Question: I wanted to have one single input type of file to add multiple files on page and found below code from: <URL>
but i am pretty new to JavaScript and having issue to extend it, what I need is when it add file to page it should add a new input of type text where I can pass title for that file .
I tried this but its showing me a pop-up window when I add a new file element and input is not beside file.
<URL>
Below an image example how I wants it to look like

Thanks for any help.
Never mind i have fixed it here (cant answer my own question so here it goes...):
<URL>
Regards
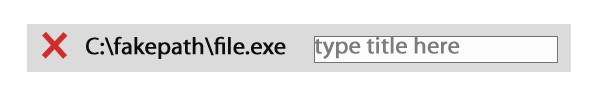
Answer: Never mind i have fixed it here:
<URL>